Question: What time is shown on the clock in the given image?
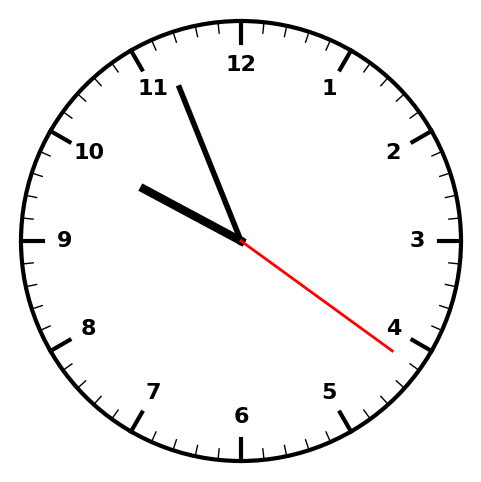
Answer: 09:56:21